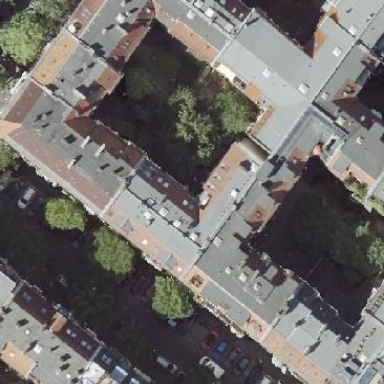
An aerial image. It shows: Building with apartments featuring unique double saltbox roof shape.